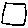
Label: square